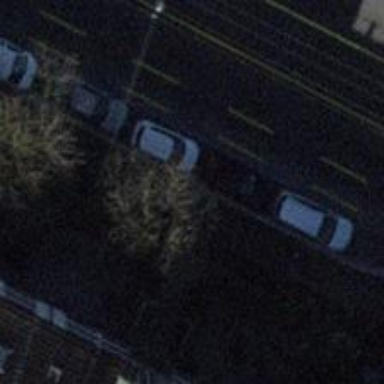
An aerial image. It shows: Avenue lined with trees.